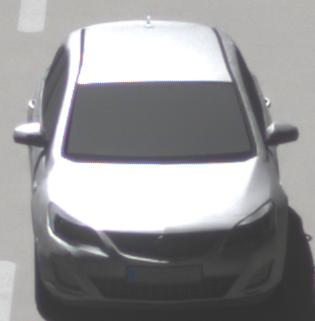
Make: Opel
Model: Astra 1.4 ecoFlex
Detailed model: Astra (J)
Model produced from: 2009/12
Model produced until: 2010/12
Doors: 5
Color: white
Road condition: dry road
Daytime: midday
Contrast: medium contrast